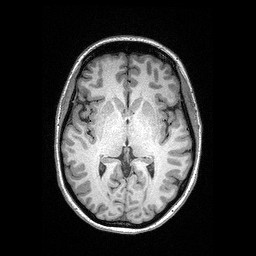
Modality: T1w
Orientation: coronal
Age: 25
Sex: female
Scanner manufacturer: siemens
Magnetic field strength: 3 T
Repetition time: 2.4 s
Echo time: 0.03 s